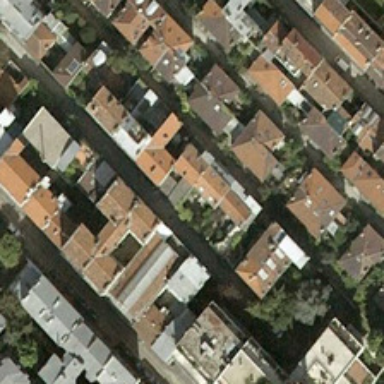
Many khaki buildings and green trees are in a dense residential area .